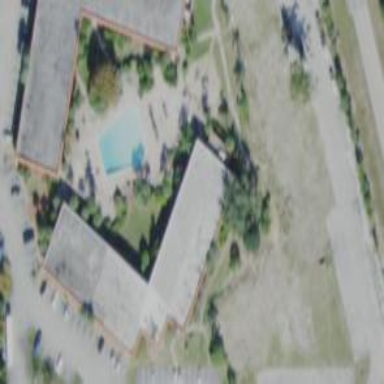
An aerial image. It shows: Hotel building.